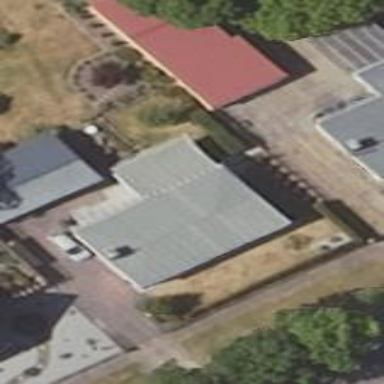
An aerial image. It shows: Detached building with flat roof.